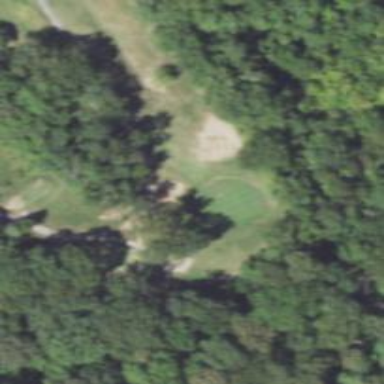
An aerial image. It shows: Golf cartpath that is also road path.